Question: I'm trying to install 'phpmyadmin' on OSX 10.9.2 based on the instructions <URL>.
The problem is, when I visit 'http://localhost/phpmyadmin/setup' I see the index rather than the installation screen:

What could be the reason for that?
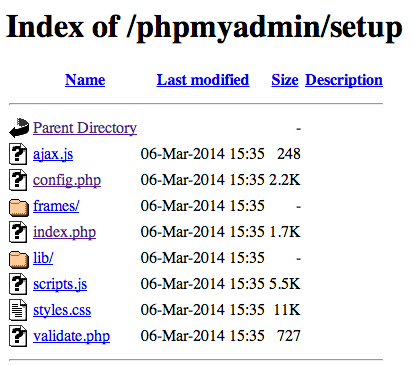
Answer: I had to uncomment the following line in '/etc/apache2/httpd.conf' to solve the issue:
'''
LoadModule php5_module libexec/apache2/libphp5.so
'''